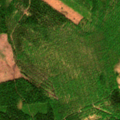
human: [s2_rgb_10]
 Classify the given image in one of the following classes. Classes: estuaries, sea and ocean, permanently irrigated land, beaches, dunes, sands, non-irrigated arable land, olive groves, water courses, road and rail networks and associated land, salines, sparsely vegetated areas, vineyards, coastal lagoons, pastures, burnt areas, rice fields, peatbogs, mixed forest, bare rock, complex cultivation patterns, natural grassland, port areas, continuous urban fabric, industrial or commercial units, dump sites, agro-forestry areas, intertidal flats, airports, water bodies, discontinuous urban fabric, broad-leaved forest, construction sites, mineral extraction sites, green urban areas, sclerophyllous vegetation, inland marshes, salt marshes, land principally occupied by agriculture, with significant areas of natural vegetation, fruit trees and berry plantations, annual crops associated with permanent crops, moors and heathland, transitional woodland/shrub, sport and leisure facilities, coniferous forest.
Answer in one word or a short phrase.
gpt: broad-leaved forest, coniferous forest, mixed forest